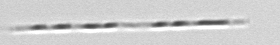
Label: Leptocylindrus